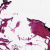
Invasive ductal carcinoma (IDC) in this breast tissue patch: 0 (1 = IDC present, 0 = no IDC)